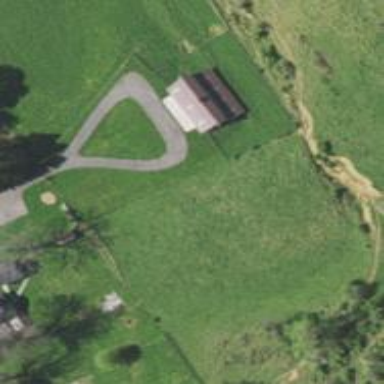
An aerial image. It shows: Driveway.